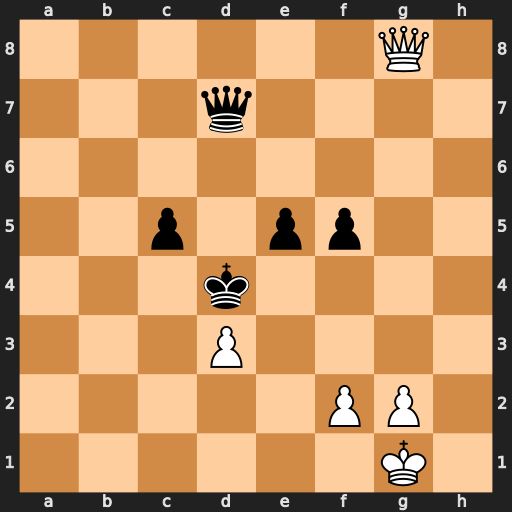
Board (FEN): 6Q1/3q4/8/2p1pp2/3k4/3P4/5PP1/6K1
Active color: w
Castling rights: -
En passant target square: -
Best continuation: Qc4#